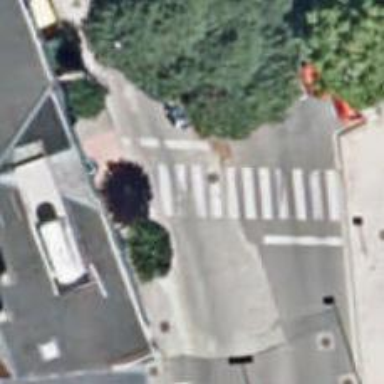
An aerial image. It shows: Zebra crossing on the road.